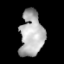
Tissue: lung
Cell type: Epithelial cells
Senescence score: 0.1644
Nuclear area (px): 1059
Mean DAPI intensity: 175.46